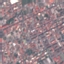
Land use / land cover: Residential